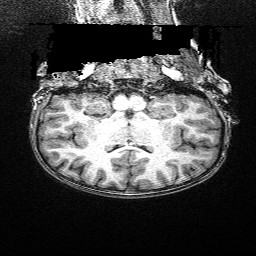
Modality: T1w
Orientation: sagittal